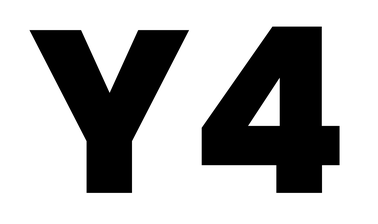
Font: Poppins-ExtraBold